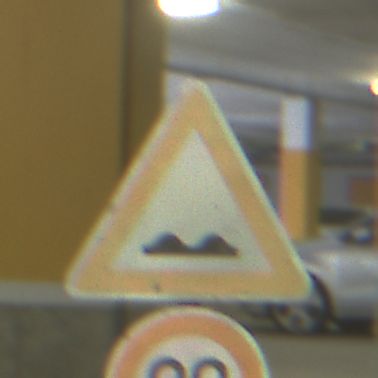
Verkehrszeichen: UnebeneFahrbahn
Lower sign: Geschwindigkeit90
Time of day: NotSpecified
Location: Indoor (Special)
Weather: NotSpecified
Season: NotSpecified
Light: Artificial